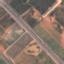
Label: Highway